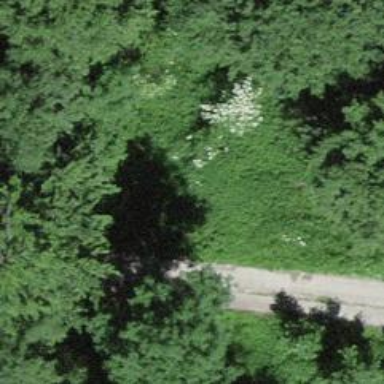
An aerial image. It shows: Culvert tunnel under ditch.